Question: I have a country list containing the Danish name and English name of the country.I need to Bind the English name from the list to a dropdownlist.
I tried something like
'''
ddlCountry.Items.Clear();
ddlCountry.Items.Add(new ListItem("choose", ""));
var list = Country.GetCountryList();
ddlCountry.DataSource = list;
ddlCountry.DataBind();
'''
But the dropdown only showing sting "Country".I need to show the name of the country.
My list is like below picture
Can any one help?
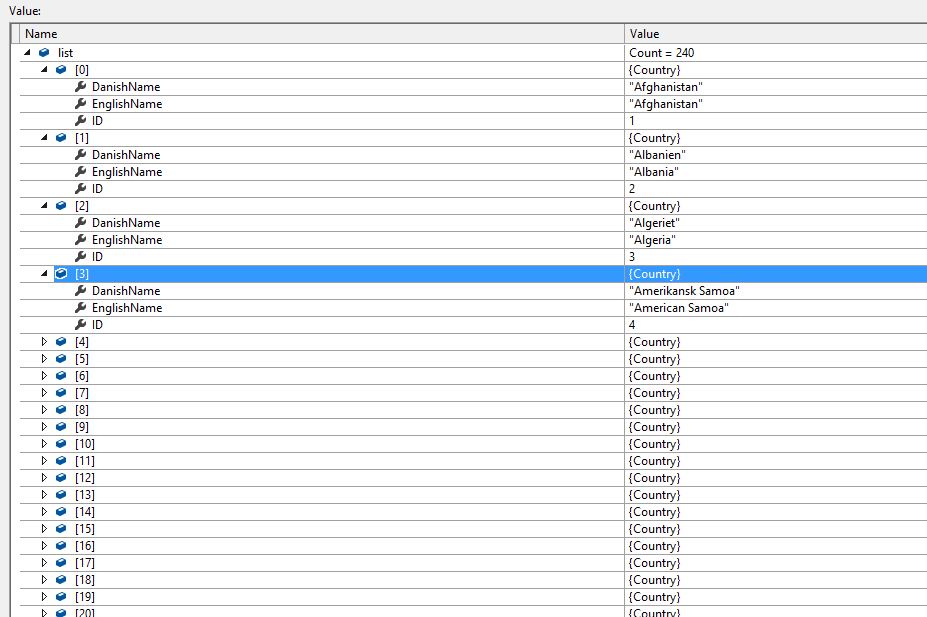
Answer: You could try this one:
'''
var list = Country.GetCountryList().Select(x=>x.EnglishName);
'''
This way using LINQ, you are selecting only the english name of the counrties that method called 'GetCountryList()' returns.